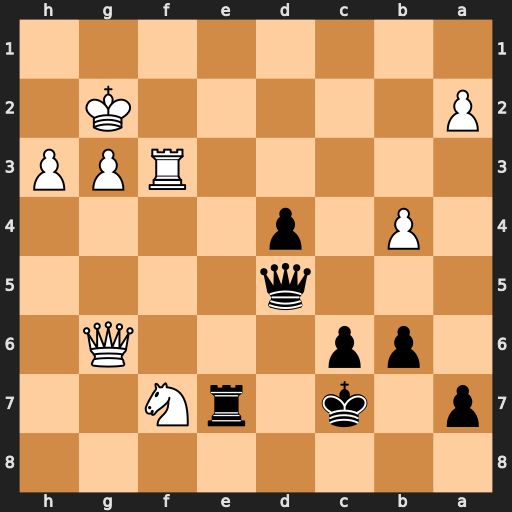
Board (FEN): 8/p1k1rN2/1pp3Q1/3q4/1P1p4/5RPP/P5K1/8
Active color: b
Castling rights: -
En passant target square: -
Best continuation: Re2+ Kg1 Qxf3 Qd6+ Kb7 Qd7+ Ka6 Qc8+ Kb5 Qf5+ Qxf5